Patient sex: M
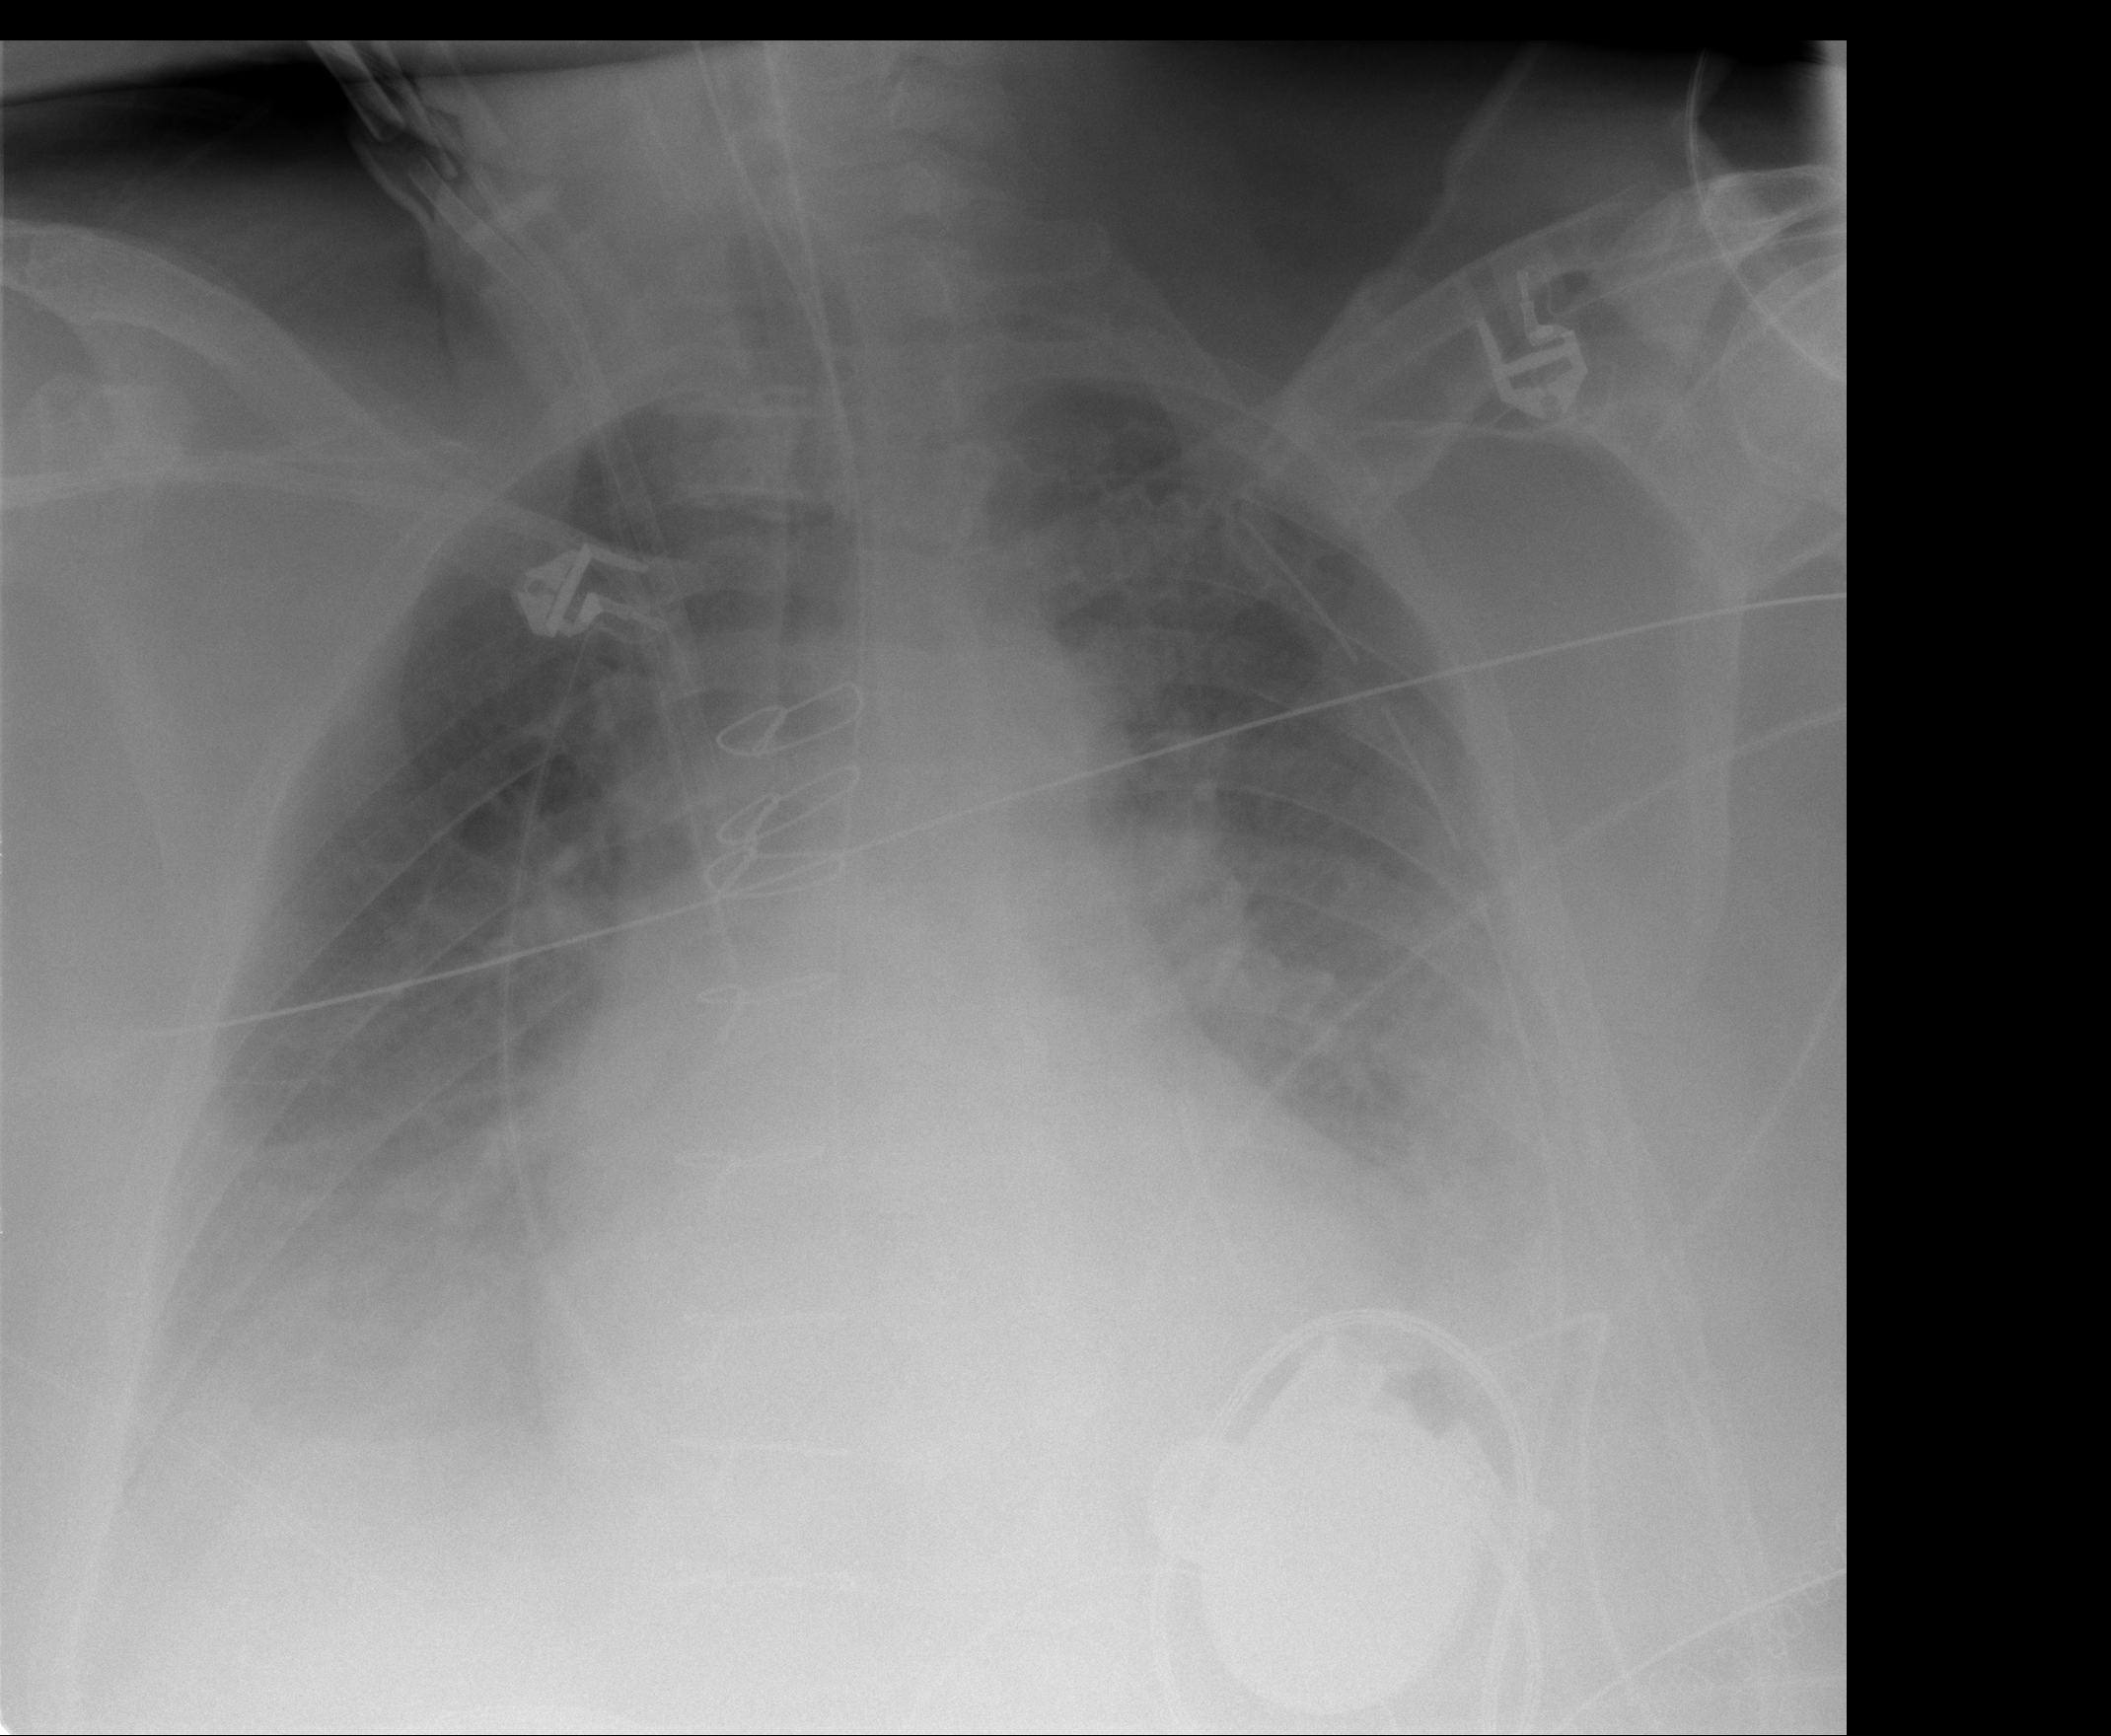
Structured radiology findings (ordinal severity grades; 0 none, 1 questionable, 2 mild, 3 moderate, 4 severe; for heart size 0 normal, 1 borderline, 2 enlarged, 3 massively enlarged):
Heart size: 2
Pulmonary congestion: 2
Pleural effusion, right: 3
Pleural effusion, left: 2
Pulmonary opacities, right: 0
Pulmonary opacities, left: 0
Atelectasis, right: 2
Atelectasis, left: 3